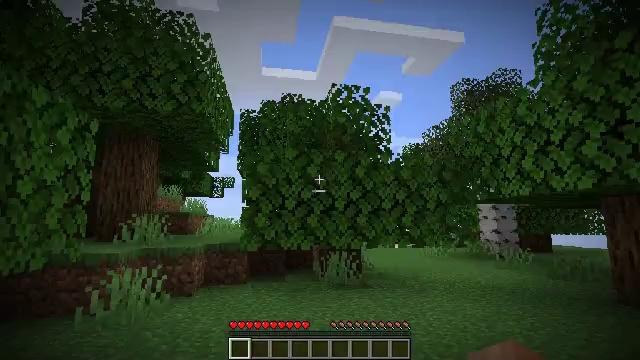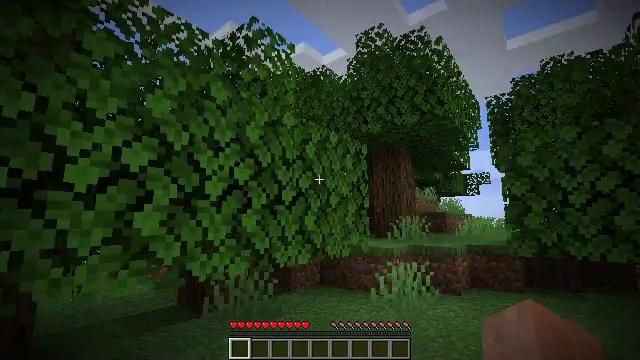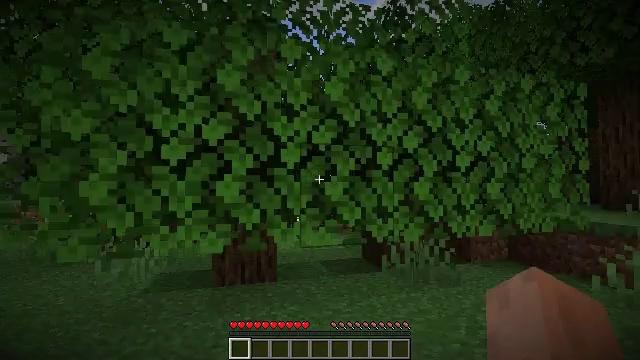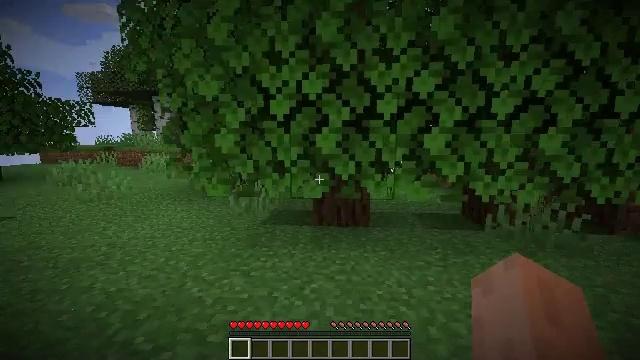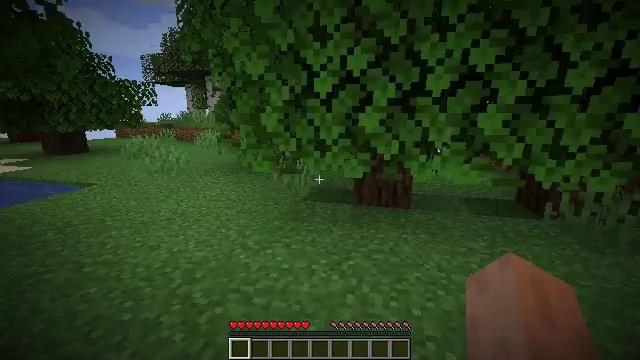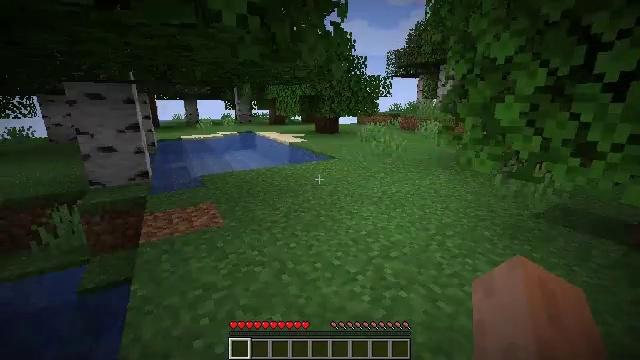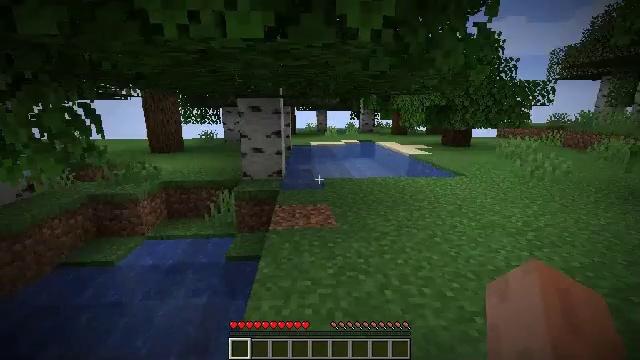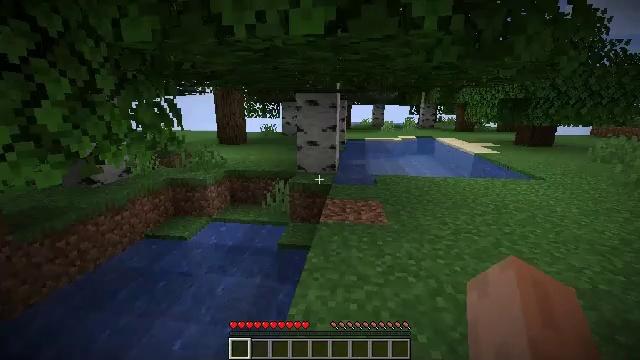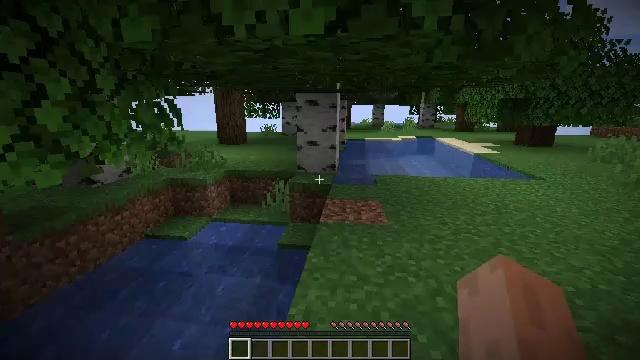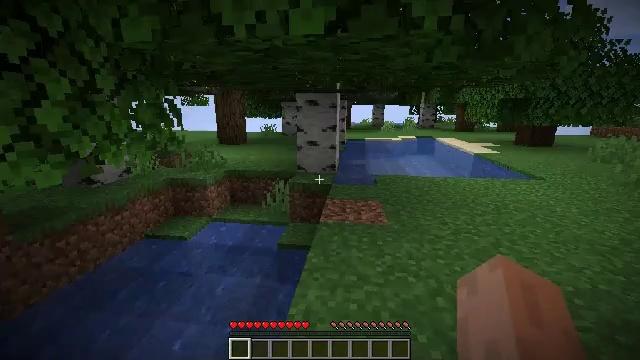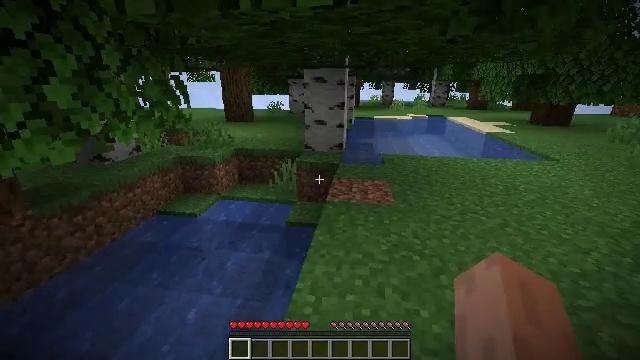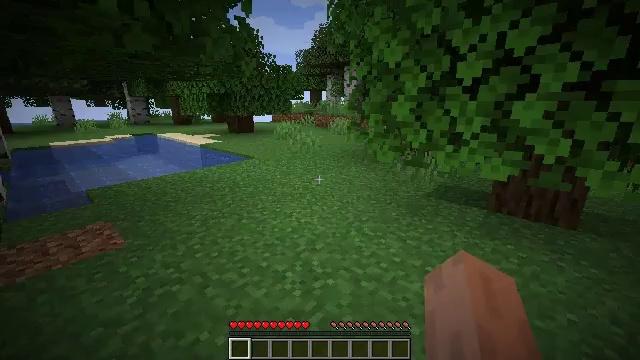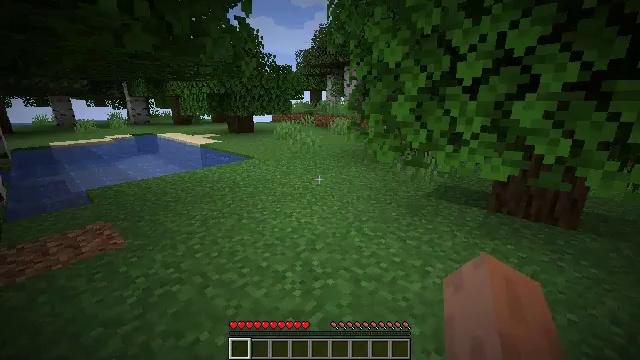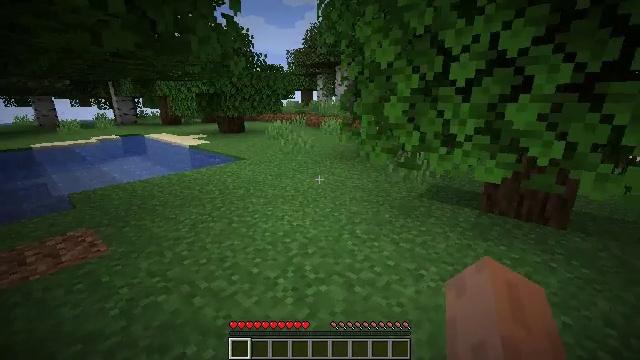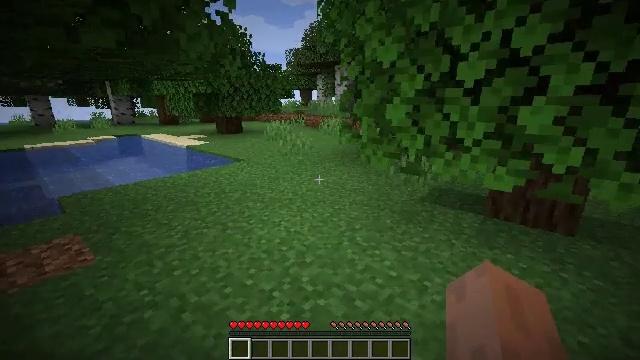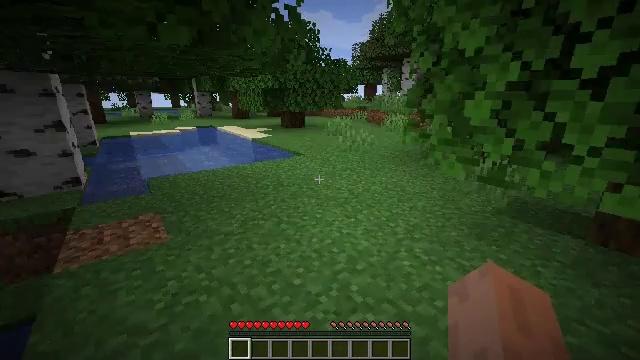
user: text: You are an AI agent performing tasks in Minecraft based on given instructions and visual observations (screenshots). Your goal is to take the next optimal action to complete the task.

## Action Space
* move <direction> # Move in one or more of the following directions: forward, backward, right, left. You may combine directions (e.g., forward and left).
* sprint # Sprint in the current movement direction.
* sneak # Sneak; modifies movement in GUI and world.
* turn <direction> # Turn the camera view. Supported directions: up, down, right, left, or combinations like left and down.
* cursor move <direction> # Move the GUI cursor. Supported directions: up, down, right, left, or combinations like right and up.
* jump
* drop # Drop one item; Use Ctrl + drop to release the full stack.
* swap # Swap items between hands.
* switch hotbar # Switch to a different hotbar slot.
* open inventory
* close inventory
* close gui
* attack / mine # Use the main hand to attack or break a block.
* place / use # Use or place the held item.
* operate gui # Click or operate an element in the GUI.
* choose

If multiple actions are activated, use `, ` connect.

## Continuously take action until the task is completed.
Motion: motion action
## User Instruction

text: Retrieve oak planks from the wooden block.
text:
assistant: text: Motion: turn left, attack / mine
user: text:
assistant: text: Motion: turn left and down, attack / mine
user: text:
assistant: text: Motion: turn left and down, attack / mine
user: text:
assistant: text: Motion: turn left and down, attack / mine
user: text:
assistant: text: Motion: turn left and down, attack / mine
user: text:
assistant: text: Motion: turn left and up, attack / mine
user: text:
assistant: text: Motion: turn left and down, attack / mine
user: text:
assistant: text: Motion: attack / mine
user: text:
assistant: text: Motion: attack / mine
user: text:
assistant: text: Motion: turn left and down, attack / mine
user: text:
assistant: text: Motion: turn right and up, attack / mine
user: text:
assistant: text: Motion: attack / mine
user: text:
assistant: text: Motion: move forward, turn right, attack / mine
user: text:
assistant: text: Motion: move forward, attack / mine
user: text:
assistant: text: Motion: move forward, turn left and down, attack / mine
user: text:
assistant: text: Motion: move forward, turn left, attack / mine
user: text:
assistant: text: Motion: move forward, turn left, attack / mine
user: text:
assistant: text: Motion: move forward, attack / mine
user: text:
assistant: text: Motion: move forward, attack / mine
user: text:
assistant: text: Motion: move forward, attack / mine
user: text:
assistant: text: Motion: move forward, turn left and up, attack / mine
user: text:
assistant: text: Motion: move forward, turn left and up, attack / mine
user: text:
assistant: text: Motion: move forward, attack / mine
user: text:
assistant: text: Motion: move forward, attack / mine
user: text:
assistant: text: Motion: move forward, attack / mine
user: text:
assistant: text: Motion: move forward and move right, attack / mine
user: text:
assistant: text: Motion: move forward and move right, attack / mine
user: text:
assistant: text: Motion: move forward and move right, attack / mine
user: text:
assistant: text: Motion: move forward, attack / mine
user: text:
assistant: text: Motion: move forward, attack / mine